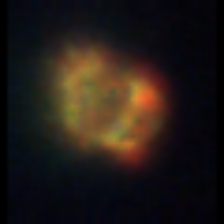
Taxon: Ciliates
Group: Other